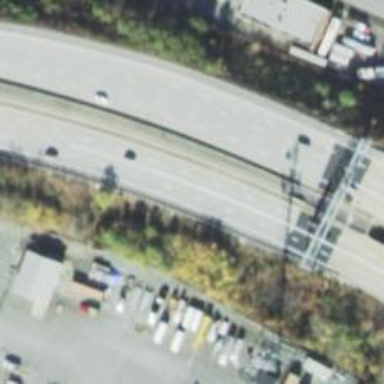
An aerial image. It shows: Asphalt motorway link with embankment.